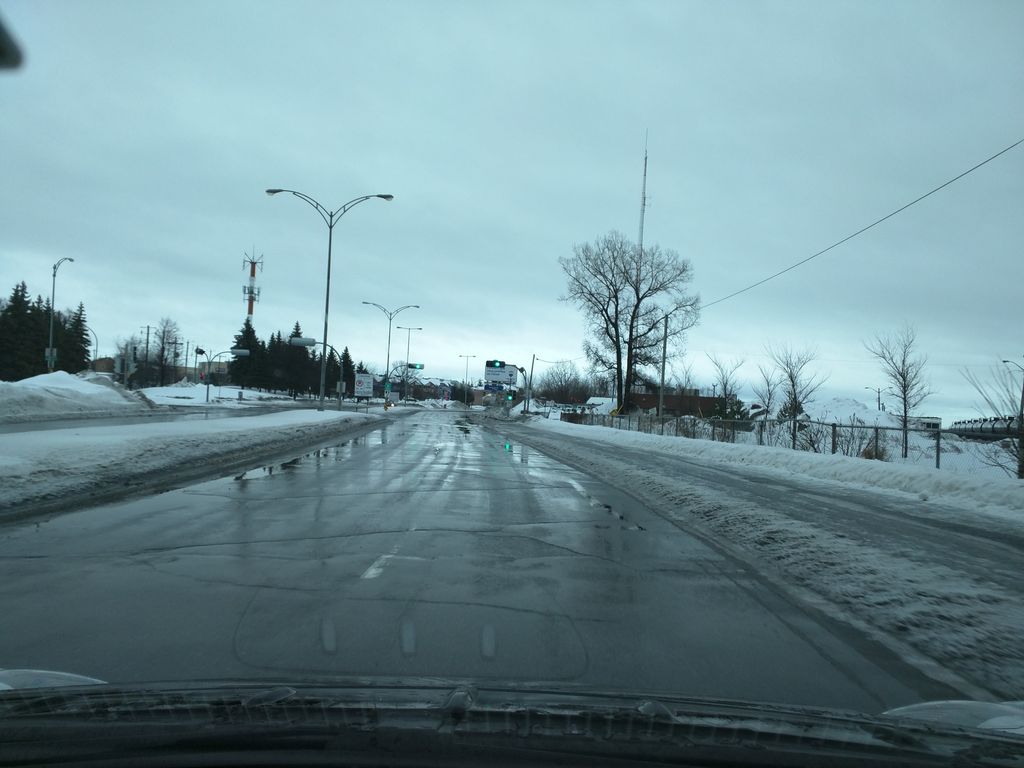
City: montreal